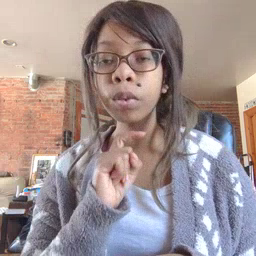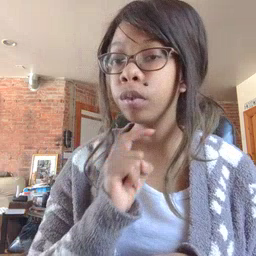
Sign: garbage